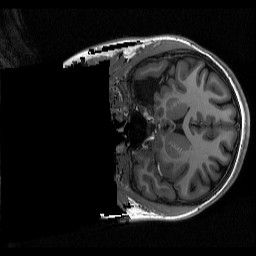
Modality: T1w
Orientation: coronal
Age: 22
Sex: female
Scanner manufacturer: siemens
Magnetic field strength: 3 T
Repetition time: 2.3 s
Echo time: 0.00298 s